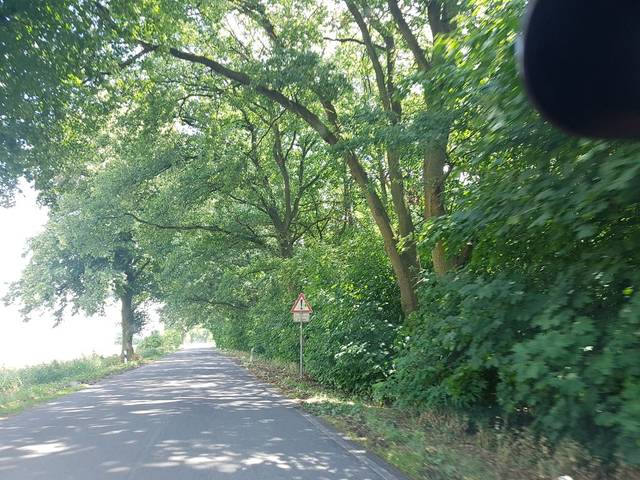
Region: Germany
Coordinates: 52.366, 13.214